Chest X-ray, AP view. Patient: 75 years old, sex M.
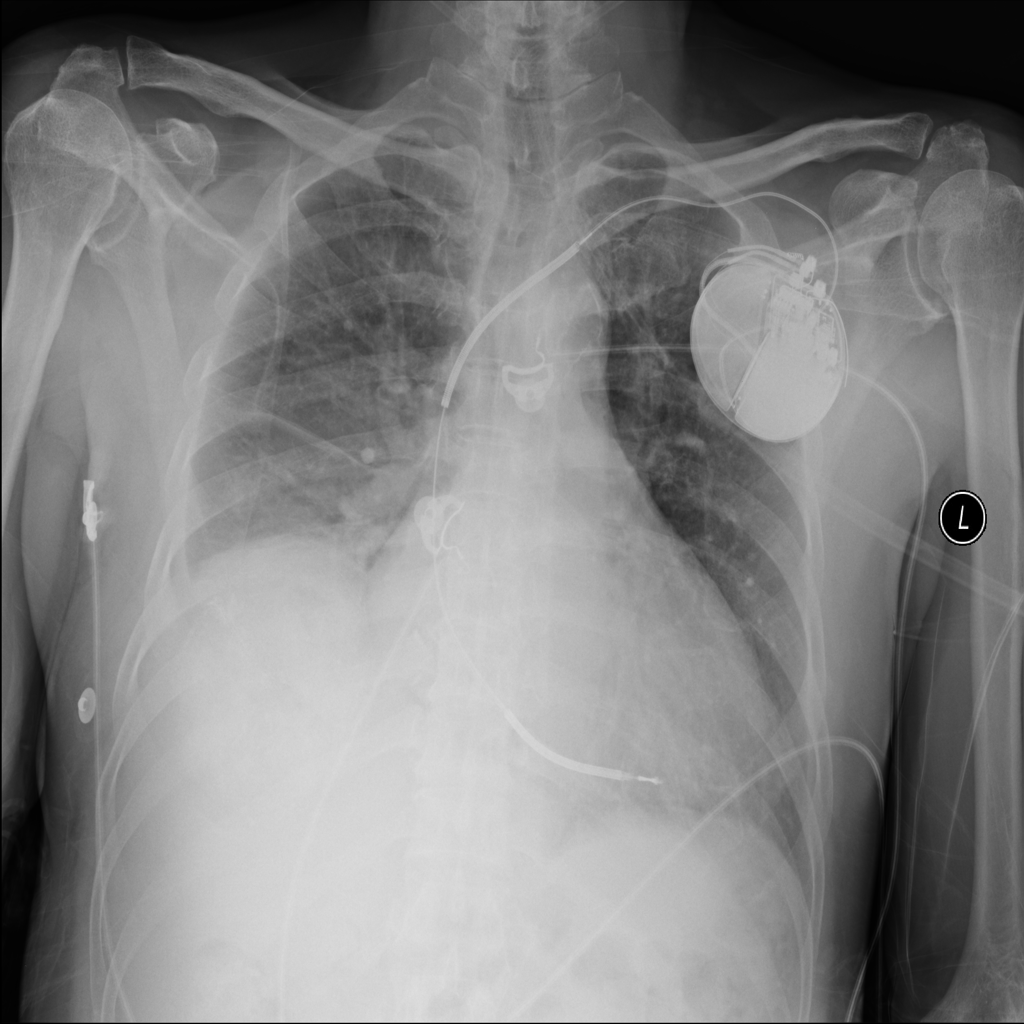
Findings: Effusion